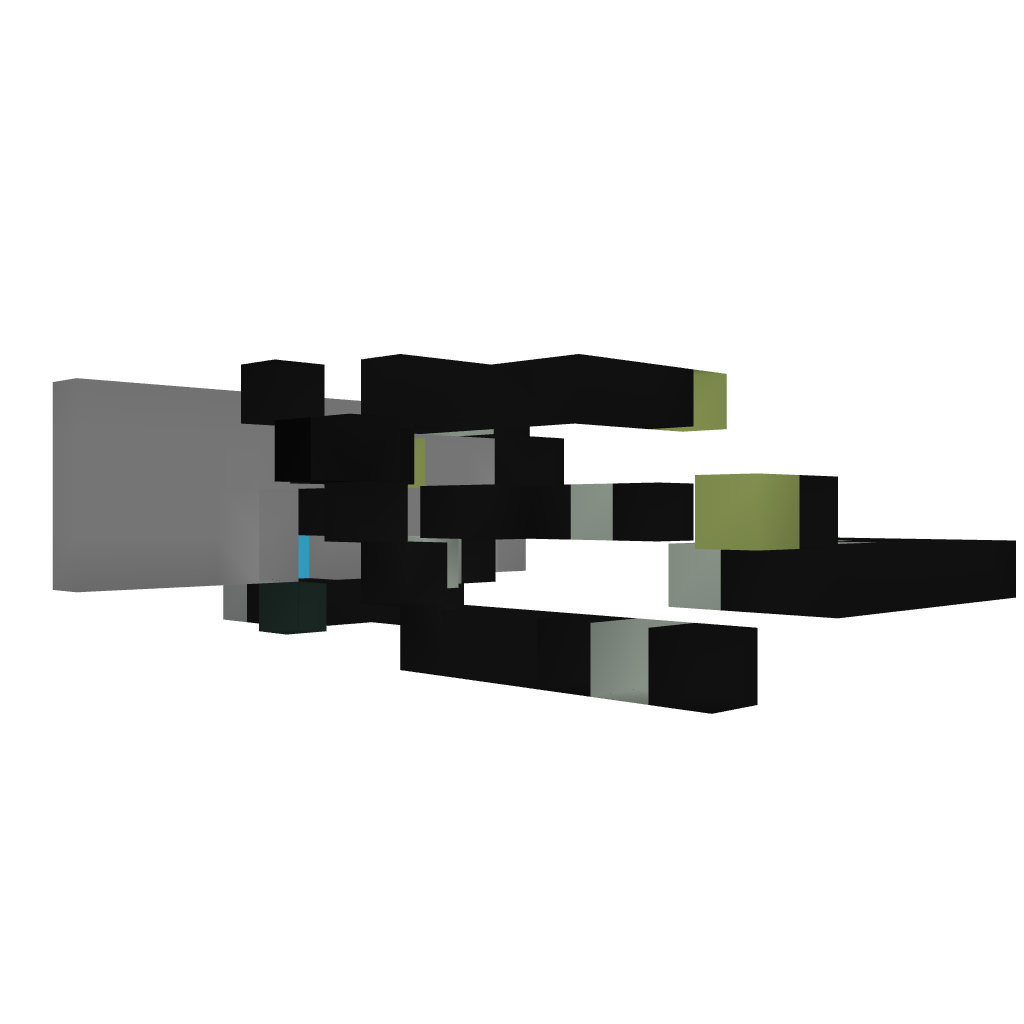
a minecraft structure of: Nazi Zombies Quick Revive